Question: i have an acitive events list sidebar that i need to have stop above this beta sticker. how can i get the scroll bar and events to end above the sticker and not go behind it ?
here is some of my code:
layout.cshtml:
'''
<div class="s-betaSticker" style="position: absolute; bottom:0"></div>
<div class="s-list-event s-eventbar col scroll-y" style="overflow:auto";>
<div class="s-list-title s-title">
Active Events
<form action="@Url.Action("Details", "Event")" id="acform" class="s-search" >
@(Html.Kendo().AutoComplete()
.Name("s-searchEvents")
.DataTextField("Name")
.Filter("contains")
.MinLength(2)
.Placeholder("Search events...")
.Events(e => e.Select("onACSelect"))
.DataSource(source => source.Read(read => read.Action("GetEvents", "Event")))
)
</form>
</div>
<div class="s-content">
@Html.Partial("_EventList", (IEnumerable<ArdentMC.Sentry.Data.Event>)ViewBag.EventList)
</div>
</div>
<div class="s-stream col scroll-y" id="s-eventStream">
<div class="s-event-details"></div>
<div class="s-stream-content"></div>
</div>
<div class="s-stream col scroll-y" id="s-eventStream">
<div class="s-event-details"></div>
<div class="s-stream-content"></div>
</div>
css:
.s-betaSticker {
width: 150px;
height: 121px;
position: absolute;
left: 0;
bottom: 0;
background-image: url("../Images/beta.png");
background-size: cover;
/* In case size is reduced/increased */
}
'''
Please any advice or feedback will be greatly appreciated, i have been trying to fix this for days and cant seem to get. thank you
and here is a screen shot of the issue--

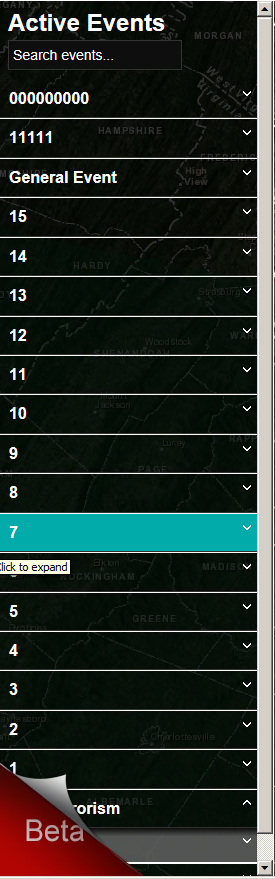
Answer: I figured out my own problem. i was able to add a footer into the sidebar and add the image into the footer. i just used the same styling and background color as the list and it worked perfectly, no overlapping and it looks great